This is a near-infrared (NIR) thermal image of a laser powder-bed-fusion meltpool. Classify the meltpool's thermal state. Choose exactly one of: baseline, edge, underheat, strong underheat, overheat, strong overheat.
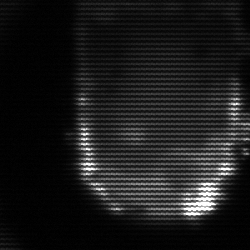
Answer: baseline